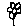
Label: flower